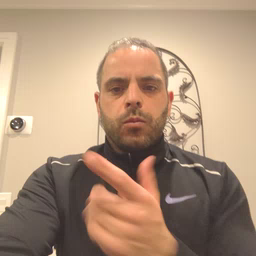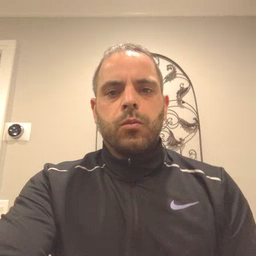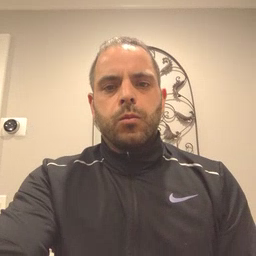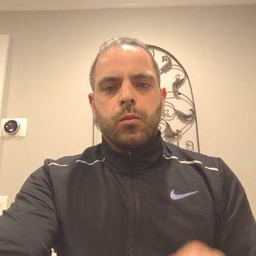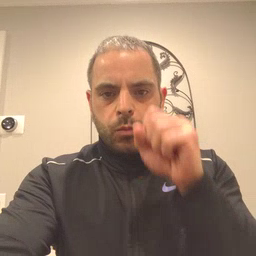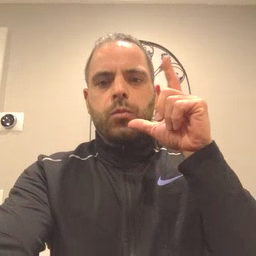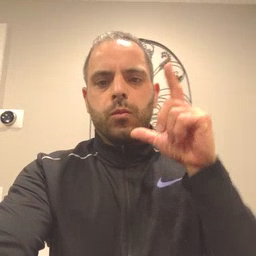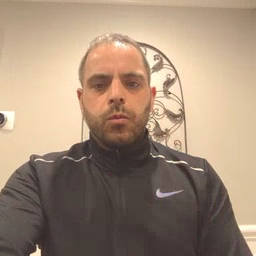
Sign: awake